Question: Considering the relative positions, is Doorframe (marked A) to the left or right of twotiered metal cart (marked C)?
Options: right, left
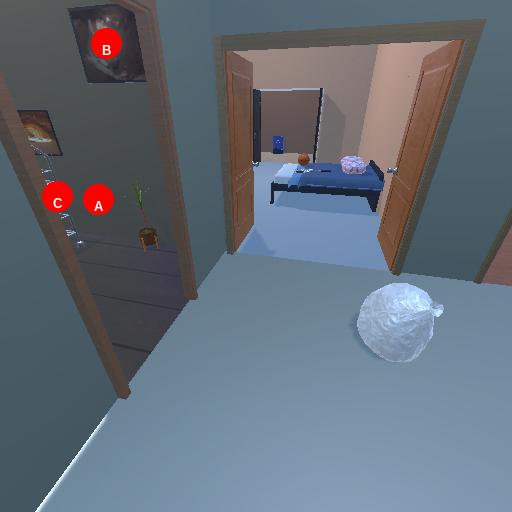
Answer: right